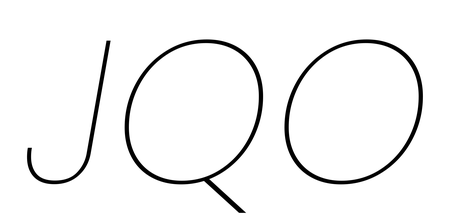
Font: Poppins-ThinItalic